Interaction volume radius: 10 \u00c5
Interaction volume height: 20 \u00c5
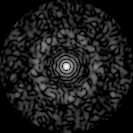
Disorder parameter: 0.8347